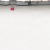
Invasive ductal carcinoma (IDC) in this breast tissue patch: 0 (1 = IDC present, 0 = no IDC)